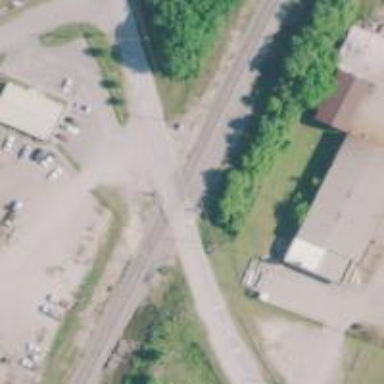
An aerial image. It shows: Level crossing with lights on the railway.